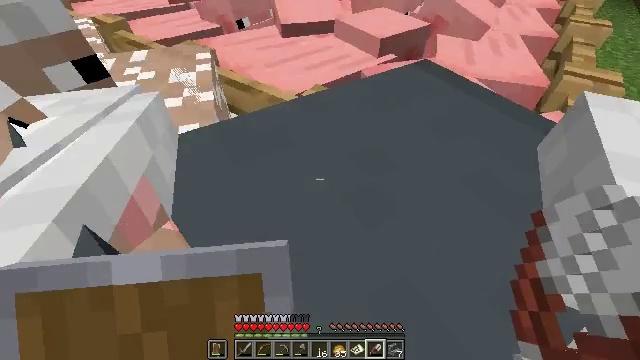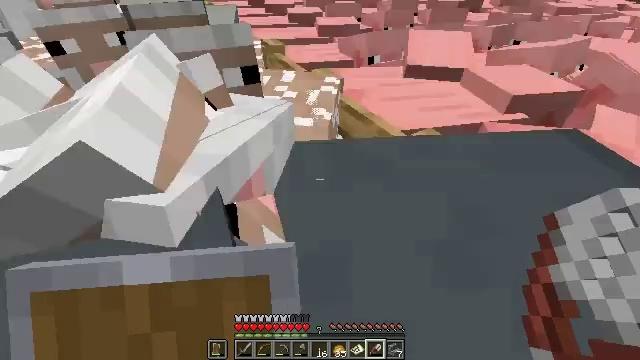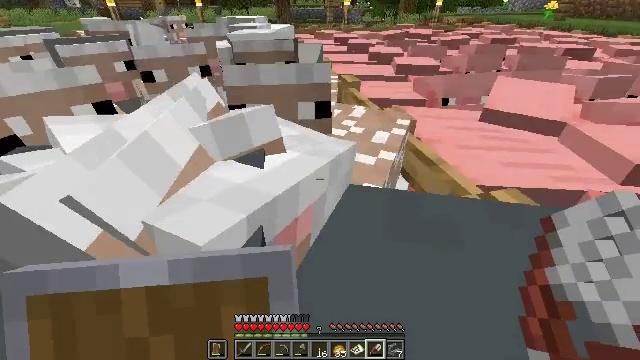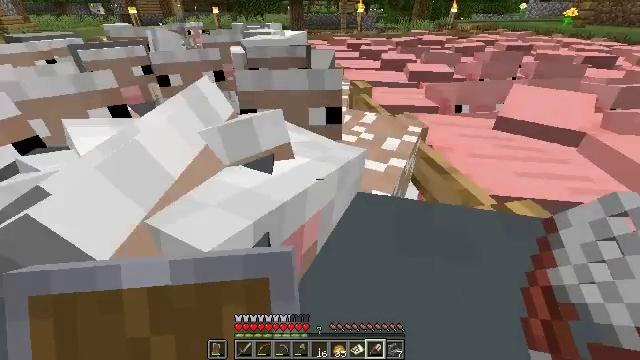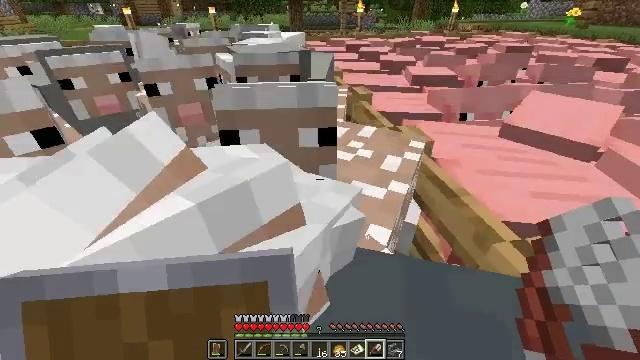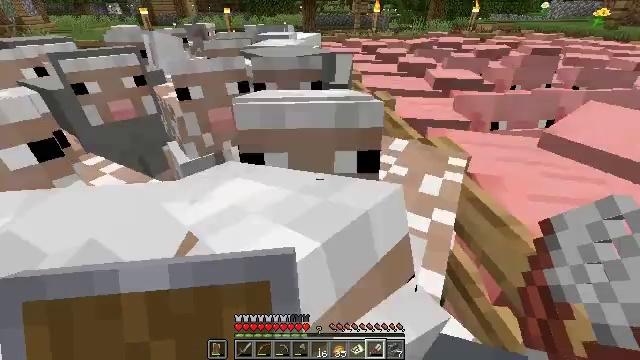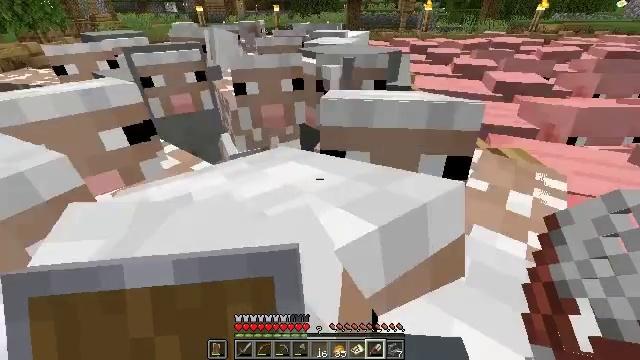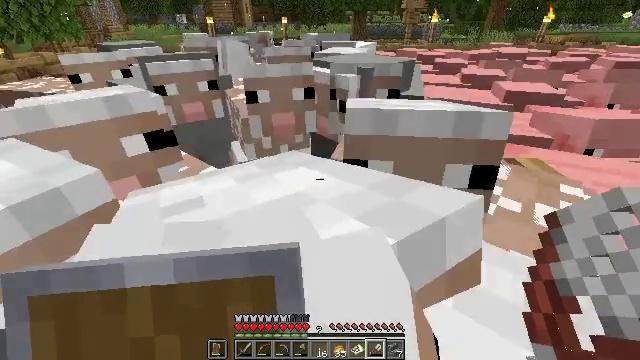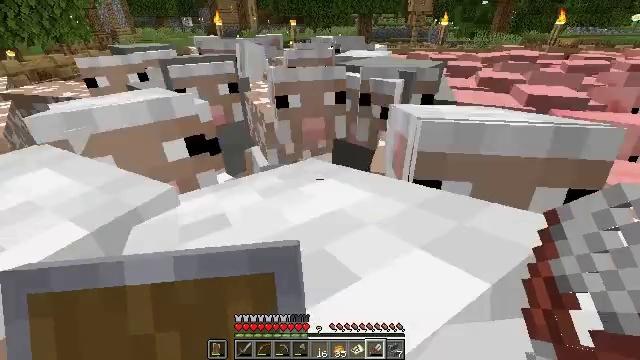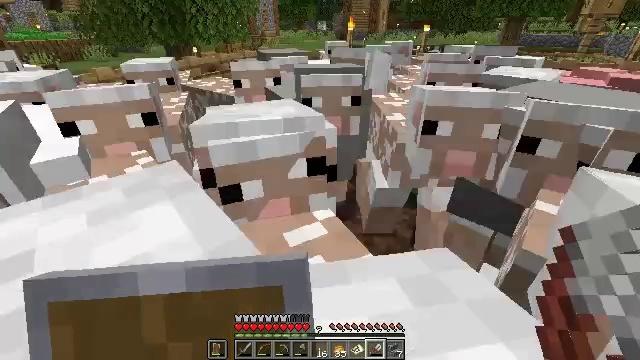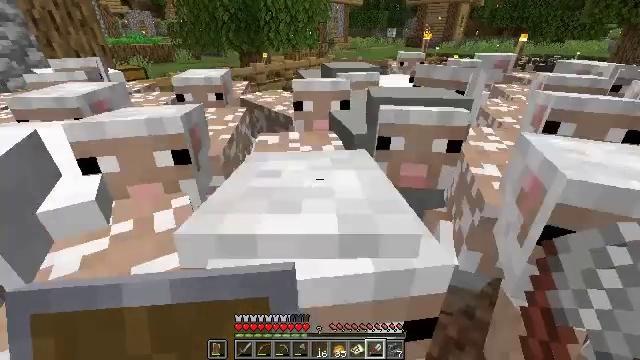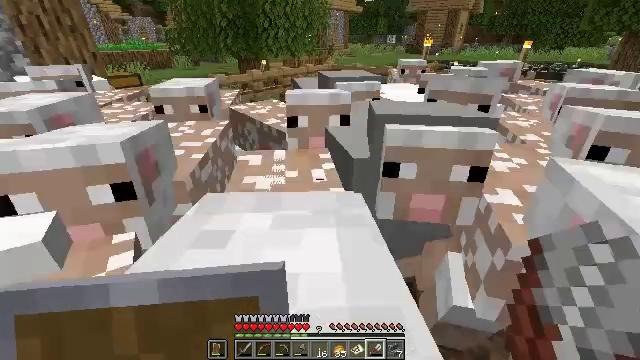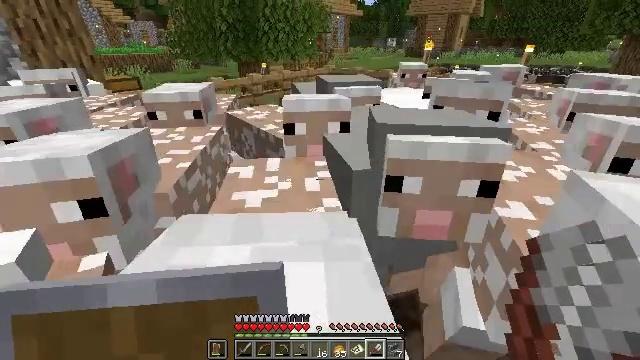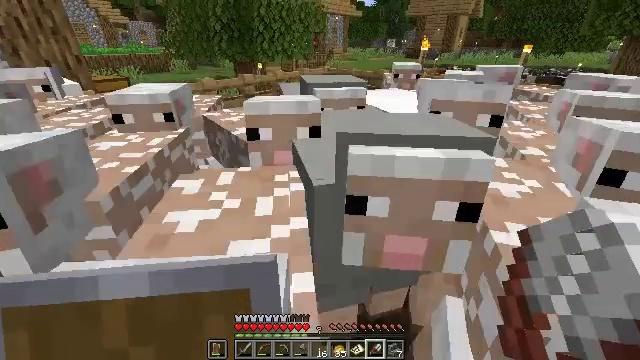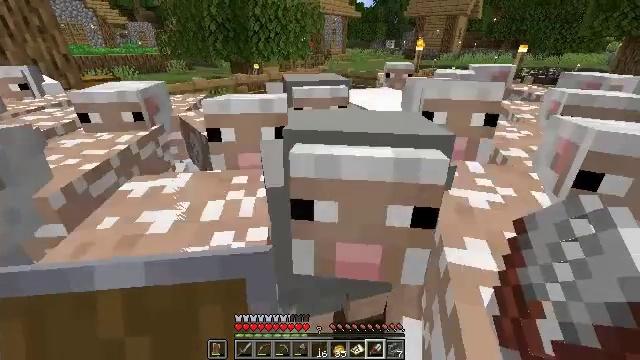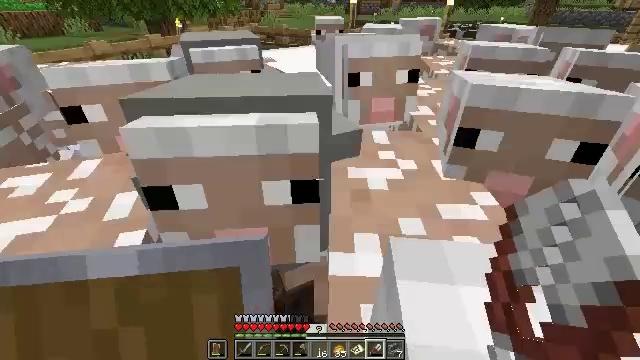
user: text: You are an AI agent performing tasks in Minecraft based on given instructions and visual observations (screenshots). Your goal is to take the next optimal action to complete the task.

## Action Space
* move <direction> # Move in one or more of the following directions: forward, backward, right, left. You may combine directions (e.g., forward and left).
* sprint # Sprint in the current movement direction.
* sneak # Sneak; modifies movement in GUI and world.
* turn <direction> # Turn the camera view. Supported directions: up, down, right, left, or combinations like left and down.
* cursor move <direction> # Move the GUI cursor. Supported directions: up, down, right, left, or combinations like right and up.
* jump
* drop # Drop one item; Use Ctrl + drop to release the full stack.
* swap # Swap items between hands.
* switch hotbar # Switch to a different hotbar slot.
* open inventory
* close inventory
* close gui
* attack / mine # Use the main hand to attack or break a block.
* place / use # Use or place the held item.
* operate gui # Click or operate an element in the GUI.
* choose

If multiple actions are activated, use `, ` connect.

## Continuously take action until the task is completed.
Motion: motion action
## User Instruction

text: Open the crafting grid and create a blue banner.
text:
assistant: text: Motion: turn left and up
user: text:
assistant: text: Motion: move forward, turn left and up
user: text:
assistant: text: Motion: move forward, turn left and up
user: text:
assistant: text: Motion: move forward
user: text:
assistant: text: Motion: move forward, turn left
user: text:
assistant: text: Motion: move forward and move left, turn left, use / place
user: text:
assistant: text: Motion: move forward and move left, turn left and up, use / place
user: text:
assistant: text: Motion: move forward, use / place
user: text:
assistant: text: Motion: move forward, turn left, use / place
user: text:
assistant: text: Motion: move forward, turn left and up, use / place
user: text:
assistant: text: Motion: move forward, turn up, use / place
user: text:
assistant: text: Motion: move forward
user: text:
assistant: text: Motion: move forward
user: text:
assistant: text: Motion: move forward
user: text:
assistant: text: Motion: move forward, turn right and down, use / place
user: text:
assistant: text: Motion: move forward, turn right and down, use / place
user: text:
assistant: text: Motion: turn left, use / place
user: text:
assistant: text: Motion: move forward, turn left and up
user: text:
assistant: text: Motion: move forward, use / place
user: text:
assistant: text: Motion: move forward, turn left, use / place
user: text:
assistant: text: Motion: move forward, use / place
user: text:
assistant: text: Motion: move forward, use / place
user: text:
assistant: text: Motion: move forward, turn left and down, use / place
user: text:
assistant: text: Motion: turn left and down, use / place
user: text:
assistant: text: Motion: turn down, use / place
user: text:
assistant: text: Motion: use / place
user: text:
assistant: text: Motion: no_op
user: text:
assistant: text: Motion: use / place
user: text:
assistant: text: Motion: turn left and up
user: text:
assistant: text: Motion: turn left and up